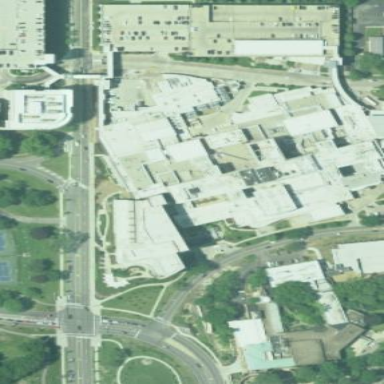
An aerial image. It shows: Healthcare facility identified as hospital.